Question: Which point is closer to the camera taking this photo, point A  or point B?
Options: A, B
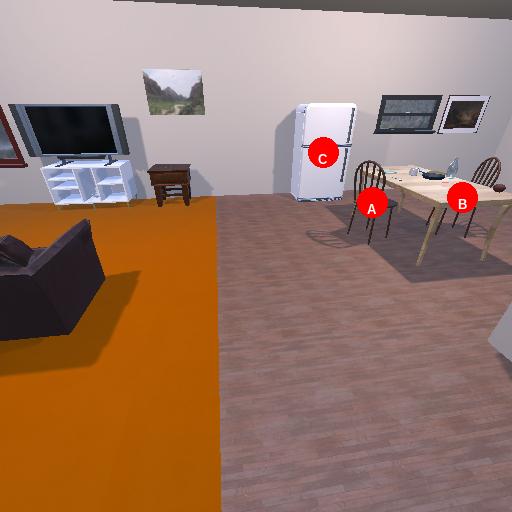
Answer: A